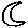
Label: moon